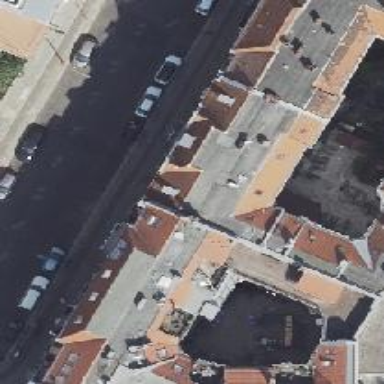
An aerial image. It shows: Cafe.